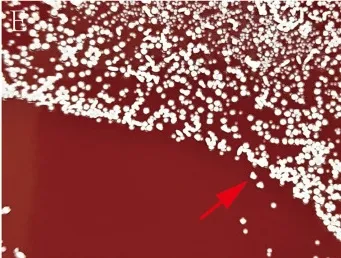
Colonies of Nocardia vulneris cultured for 3 days.
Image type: pathology (acid_fast)